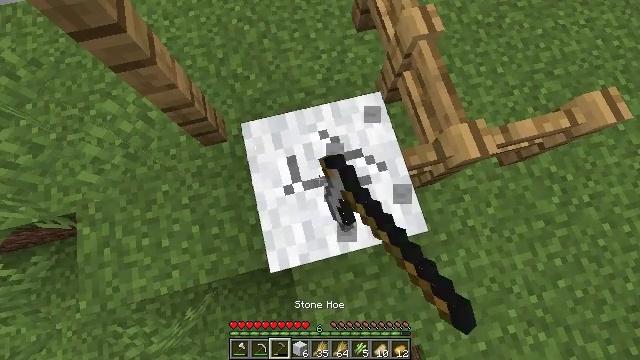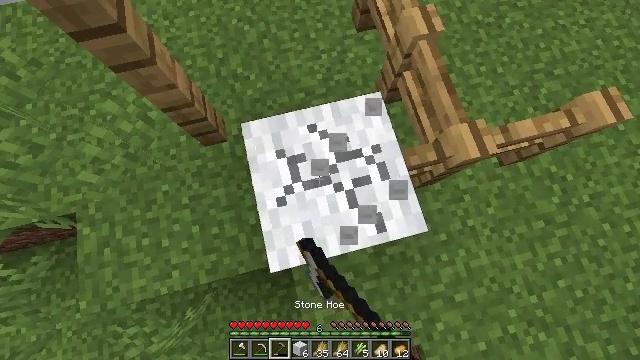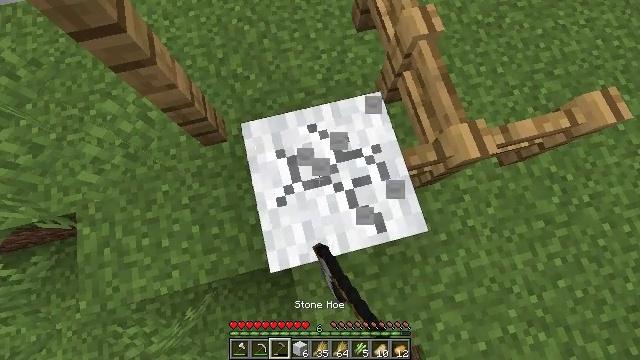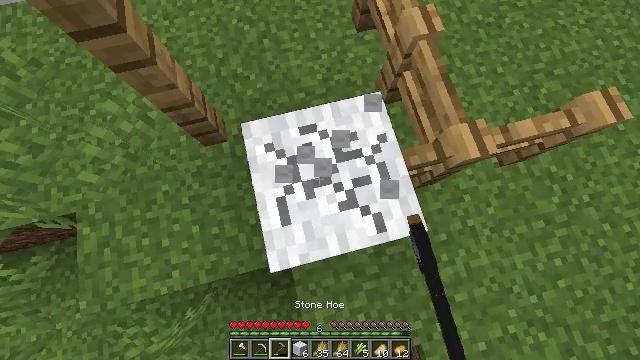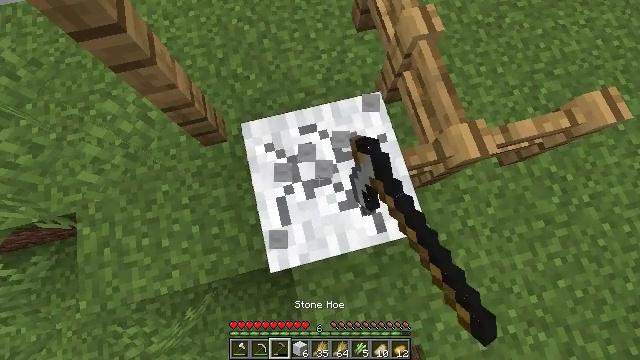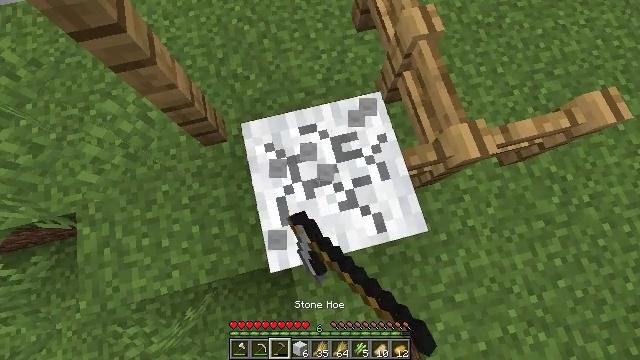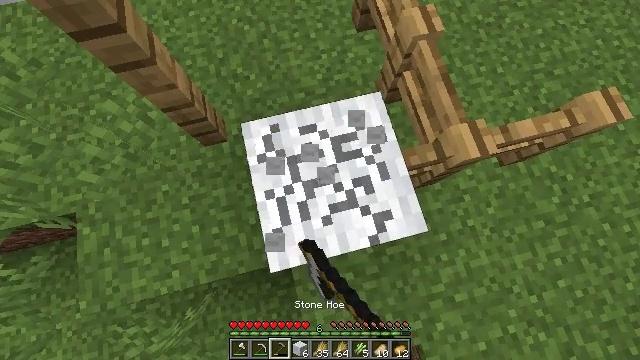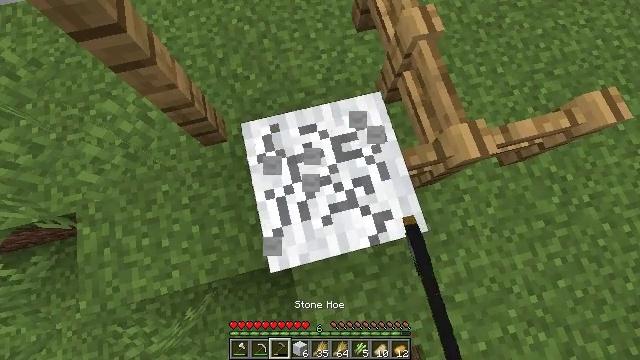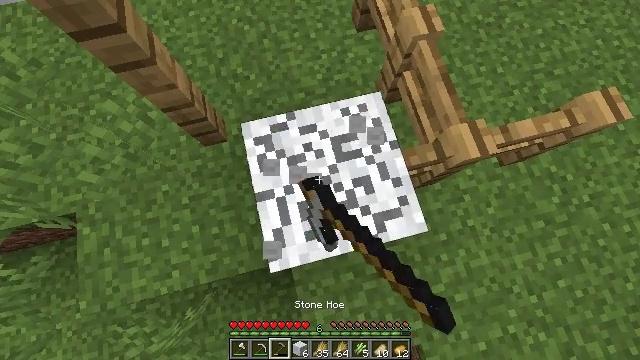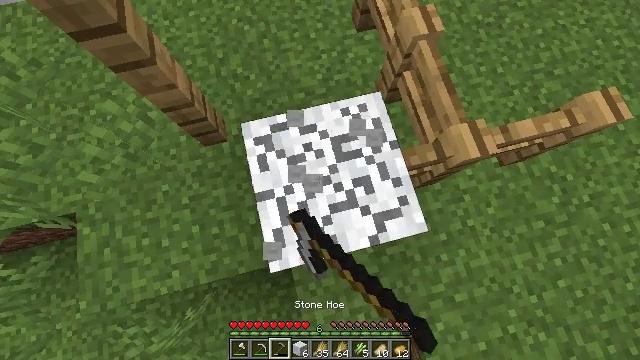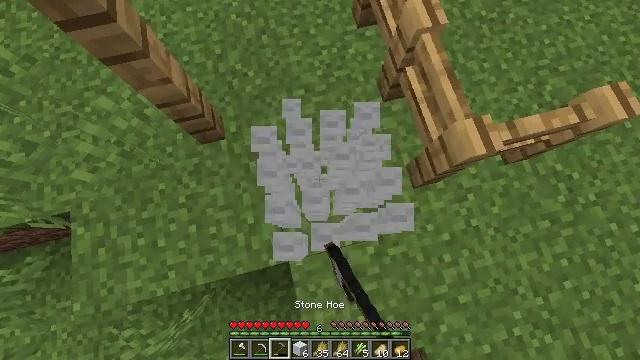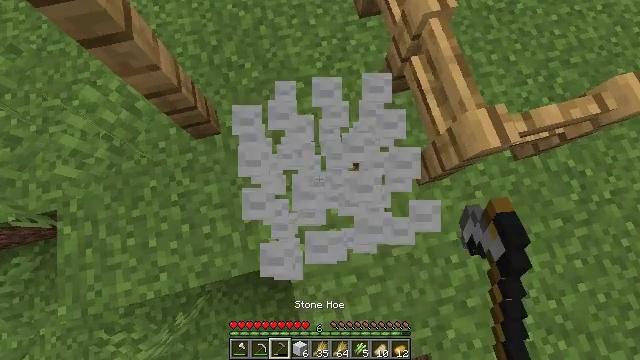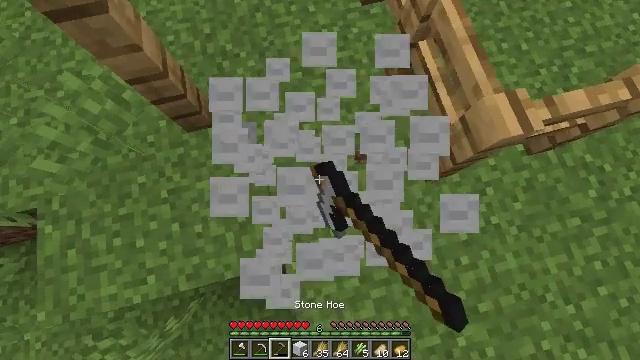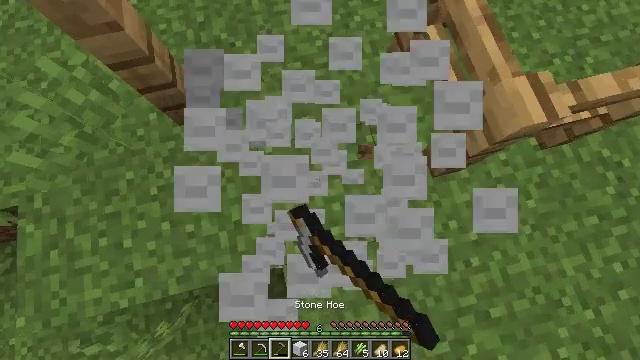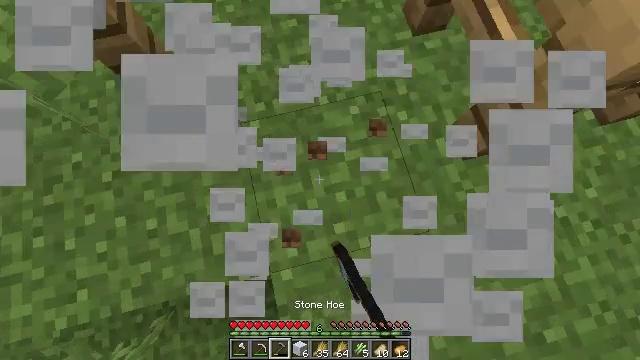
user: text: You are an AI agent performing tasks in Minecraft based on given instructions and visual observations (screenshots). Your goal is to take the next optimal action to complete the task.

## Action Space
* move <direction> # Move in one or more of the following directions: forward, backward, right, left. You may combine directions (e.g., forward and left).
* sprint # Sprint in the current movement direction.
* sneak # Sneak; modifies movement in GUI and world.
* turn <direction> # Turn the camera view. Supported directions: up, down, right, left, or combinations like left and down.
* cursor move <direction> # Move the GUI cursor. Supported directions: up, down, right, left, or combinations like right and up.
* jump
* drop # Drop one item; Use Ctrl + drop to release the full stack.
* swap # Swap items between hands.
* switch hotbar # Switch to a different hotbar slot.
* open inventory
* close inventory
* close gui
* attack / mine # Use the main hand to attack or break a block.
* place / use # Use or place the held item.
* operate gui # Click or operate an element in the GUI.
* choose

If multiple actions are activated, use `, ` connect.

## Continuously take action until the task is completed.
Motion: motion action
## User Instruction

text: Retrieve white wool from a structure.
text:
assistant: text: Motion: attack / mine
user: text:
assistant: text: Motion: attack / mine
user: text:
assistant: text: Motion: attack / mine
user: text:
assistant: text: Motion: attack / mine
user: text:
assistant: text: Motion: attack / mine
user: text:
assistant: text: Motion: attack / mine
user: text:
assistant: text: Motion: attack / mine
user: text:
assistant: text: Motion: attack / mine
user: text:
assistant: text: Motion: attack / mine
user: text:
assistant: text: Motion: attack / mine
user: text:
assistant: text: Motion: attack / mine
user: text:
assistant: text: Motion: attack / mine
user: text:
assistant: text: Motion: attack / mine
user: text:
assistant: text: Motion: attack / mine
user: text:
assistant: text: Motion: attack / mine